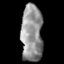
Tissue: skin
Cell type: Epithelial cells
Senescence score: 0.2736
Nuclear area (px): 1188
Mean DAPI intensity: 147.891